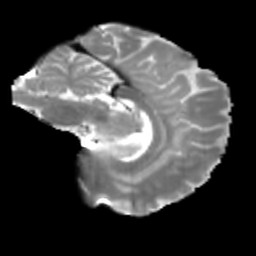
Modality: T2w
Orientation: sagittal
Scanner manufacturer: siemens
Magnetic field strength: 3 T
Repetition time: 4 s
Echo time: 0.0594 s